Field crop: maize
Growth stage: 2
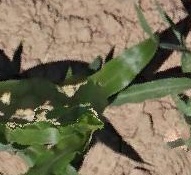
Species: maize